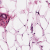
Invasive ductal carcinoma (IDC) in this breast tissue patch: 0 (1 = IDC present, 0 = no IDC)